Question: I have already read and tried everything I could find here on the topic in question, but nothing helped or I am not implementing the solutions correctly, so I decided to post a question.
As requested, here is my dataset as well:
'''
structure(list(word = c("byalo", "cherno", "cherveno", "kafyavo",
"lilavo", "oranzhevo", "rozovo", "sinyo", "sivo", "svetlolilavo"
), frequency = c(68L, 68L, 100L, 117L, 137L, 142L, 141L, 240L,
92L, 57L)), row.names = c(NA, 10L), class = "data.frame")
'''
This is the code I am using to get the graphic representation I need:
'''
geom_bar(width = 0.75, stat = "identity", colour = "black", size = 1) +
coord_polar(theta = "x") + xlab("") + ylab("") +
ggtitle("Naming Task Word Frequency > 50") +
theme(legend.position = "none") + labs(x = NULL, y = NULL)
plotly::ggplotly(ggplot2::ggplot(Results, aes(x=word, y=frequency, fill=word)) +
geom_bar(width = 0.75, stat = "identity", colour = "black", size = 1) + xlab("") + ylab("") +
geom_text(aes(label=frequency)) +
ggtitle("Naming Task Word Frequency > 50") +
theme(legend.position = "none") + labs(x = NULL, y = NULL) +
theme(plot.subtitle = element_text(vjust = 1), plot.caption = element_text(vjust = 1), axis.text.x = element_text(angle = 90)) +
theme(panel.background = element_rect(fill = "honeydew1"), plot.background = element_rect(fill = "antiquewhite"))) %>%
config(displaylogo = F) %>% config(showLink = F)
'''
Which gives me the following result:

I would just like for the numbers to hover normally over the bars. I tried messing with vjust, hjust, dodge and other suggestions I found here, but the result was either the same, or it completely changed the form of my graph.
P.S. I am a beginner, I simply need are for some quantitive analysis of data I have collected and am trying to learn only the things I will need to use.
P.S. 2 If anyone has the time to answer, I would also like to know, if there's a way to choose the colour I want each bar to be. But I will admit I have not yet done research on that question.
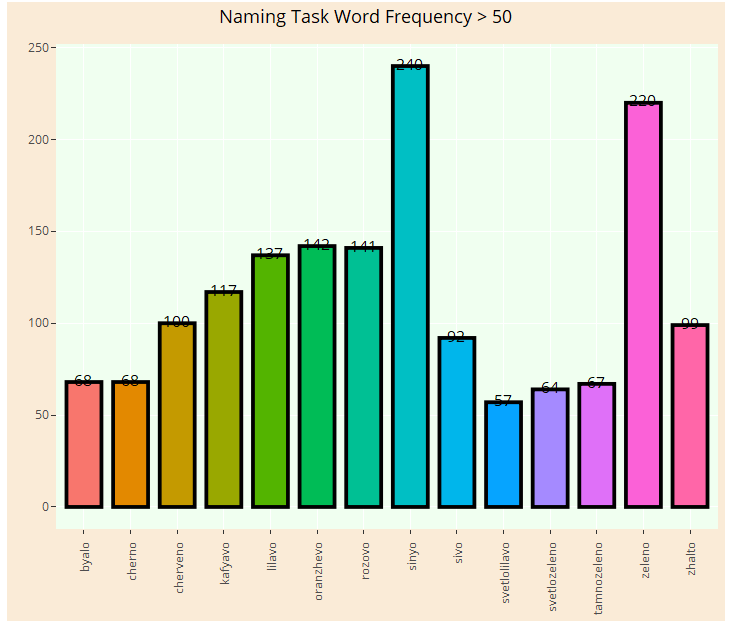
Answer: Someone else might be able to do better, but the way I see it you have two options:
1) Forget about plotly. If you just do ggplot() the vjust argument works. It's when you add ggplotly that you lose the vjust.
'''
library(ggplot2)
ggplot(Results, aes(x=word, y=frequency, fill=word)) +
geom_bar(width = 0.75, stat = "identity", colour = "black", size = 1) +
xlab("") + ylab("") +
geom_text(aes(label=frequency), vjust = -.5 ) +
ggtitle("Naming Task Word Frequency > 50") +
theme(legend.position = "none") + labs(x = NULL, y = NULL) +
theme(plot.subtitle = element_text(vjust = 1),
plot.caption = element_text(vjust = 1),
axis.text.x = element_text(angle = 90)) +
theme(panel.background = element_rect(fill = "honeydew1"),
plot.background = element_rect(fill = "antiquewhite"))
'''
<URL>
2) Do the whole thing in plotly. You need to provide a list for the annotations, which is a bit complicated. <URL>. I haven't added the other layout stuff you did for ggplot - but here's a start:
'''
library(plotly)
anns <- lapply(seq_along(Results$word),
function(i) {
list(x = Results$word[i], y = Results$frequency[i],
text = Results$frequency[i],
yanchor = "bottom", showarrow = FALSE)
})
plot_ly(Results, x = ~word, y = ~frequency, type = 'bar') %>%
layout(annotations = anns)
'''
<URL>